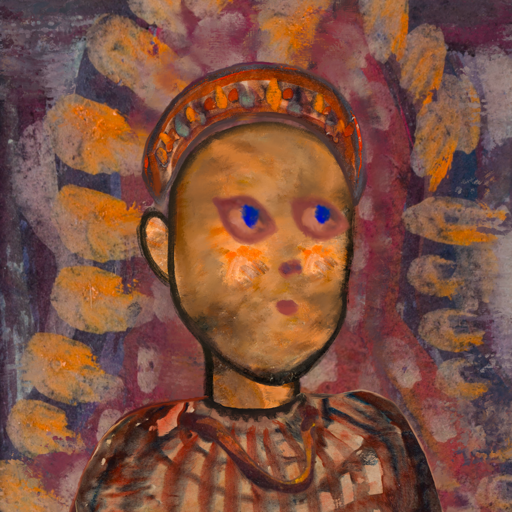
Background: Doll, Head And Neck Side: Gypsy_Queen, Face Side: Mother_And_Son_Mother, Bust: Orphan, Hair Side: Blank, Head Accessory: Hypocrite, Second Necklace: Comrade, Necklace: Blank, Baby: Blank